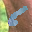
Label: 6